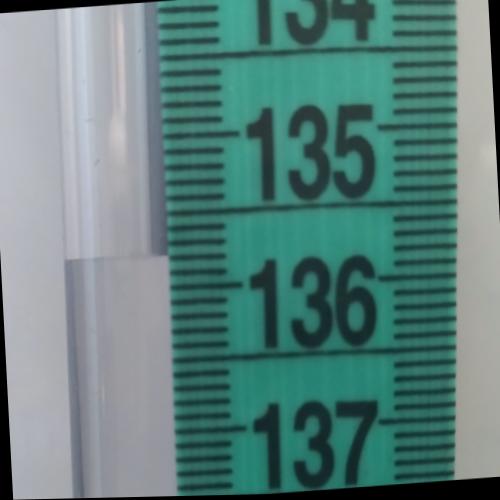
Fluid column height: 135.8 cm